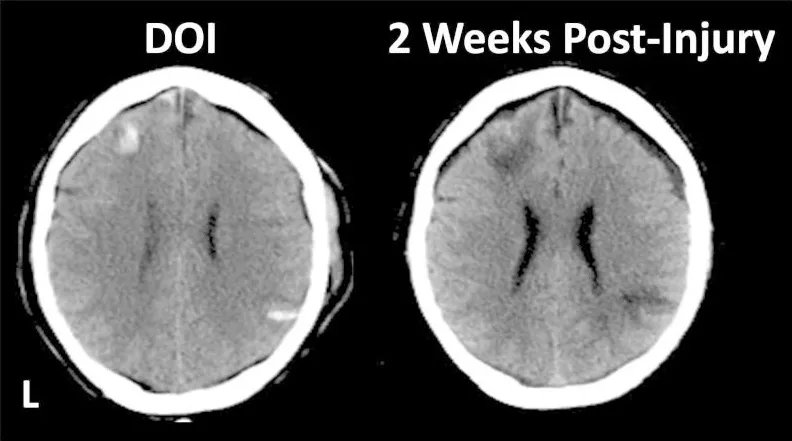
L = Left. The CT image on the left is from the day-of-injury (DOI) and shows focal intraparenchymal haemorrhage in the left frontal lobe with a contrecoup focal haemorrhagic lesion located posteriorly in the right parietal area. By 2 weeks post-injury, focal areas of decreased density deep within the frontal and parietal parenchyma have developed, reflecting damage substantially larger than the original haemorrhagic lesion.
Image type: radiology (ct)